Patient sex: F
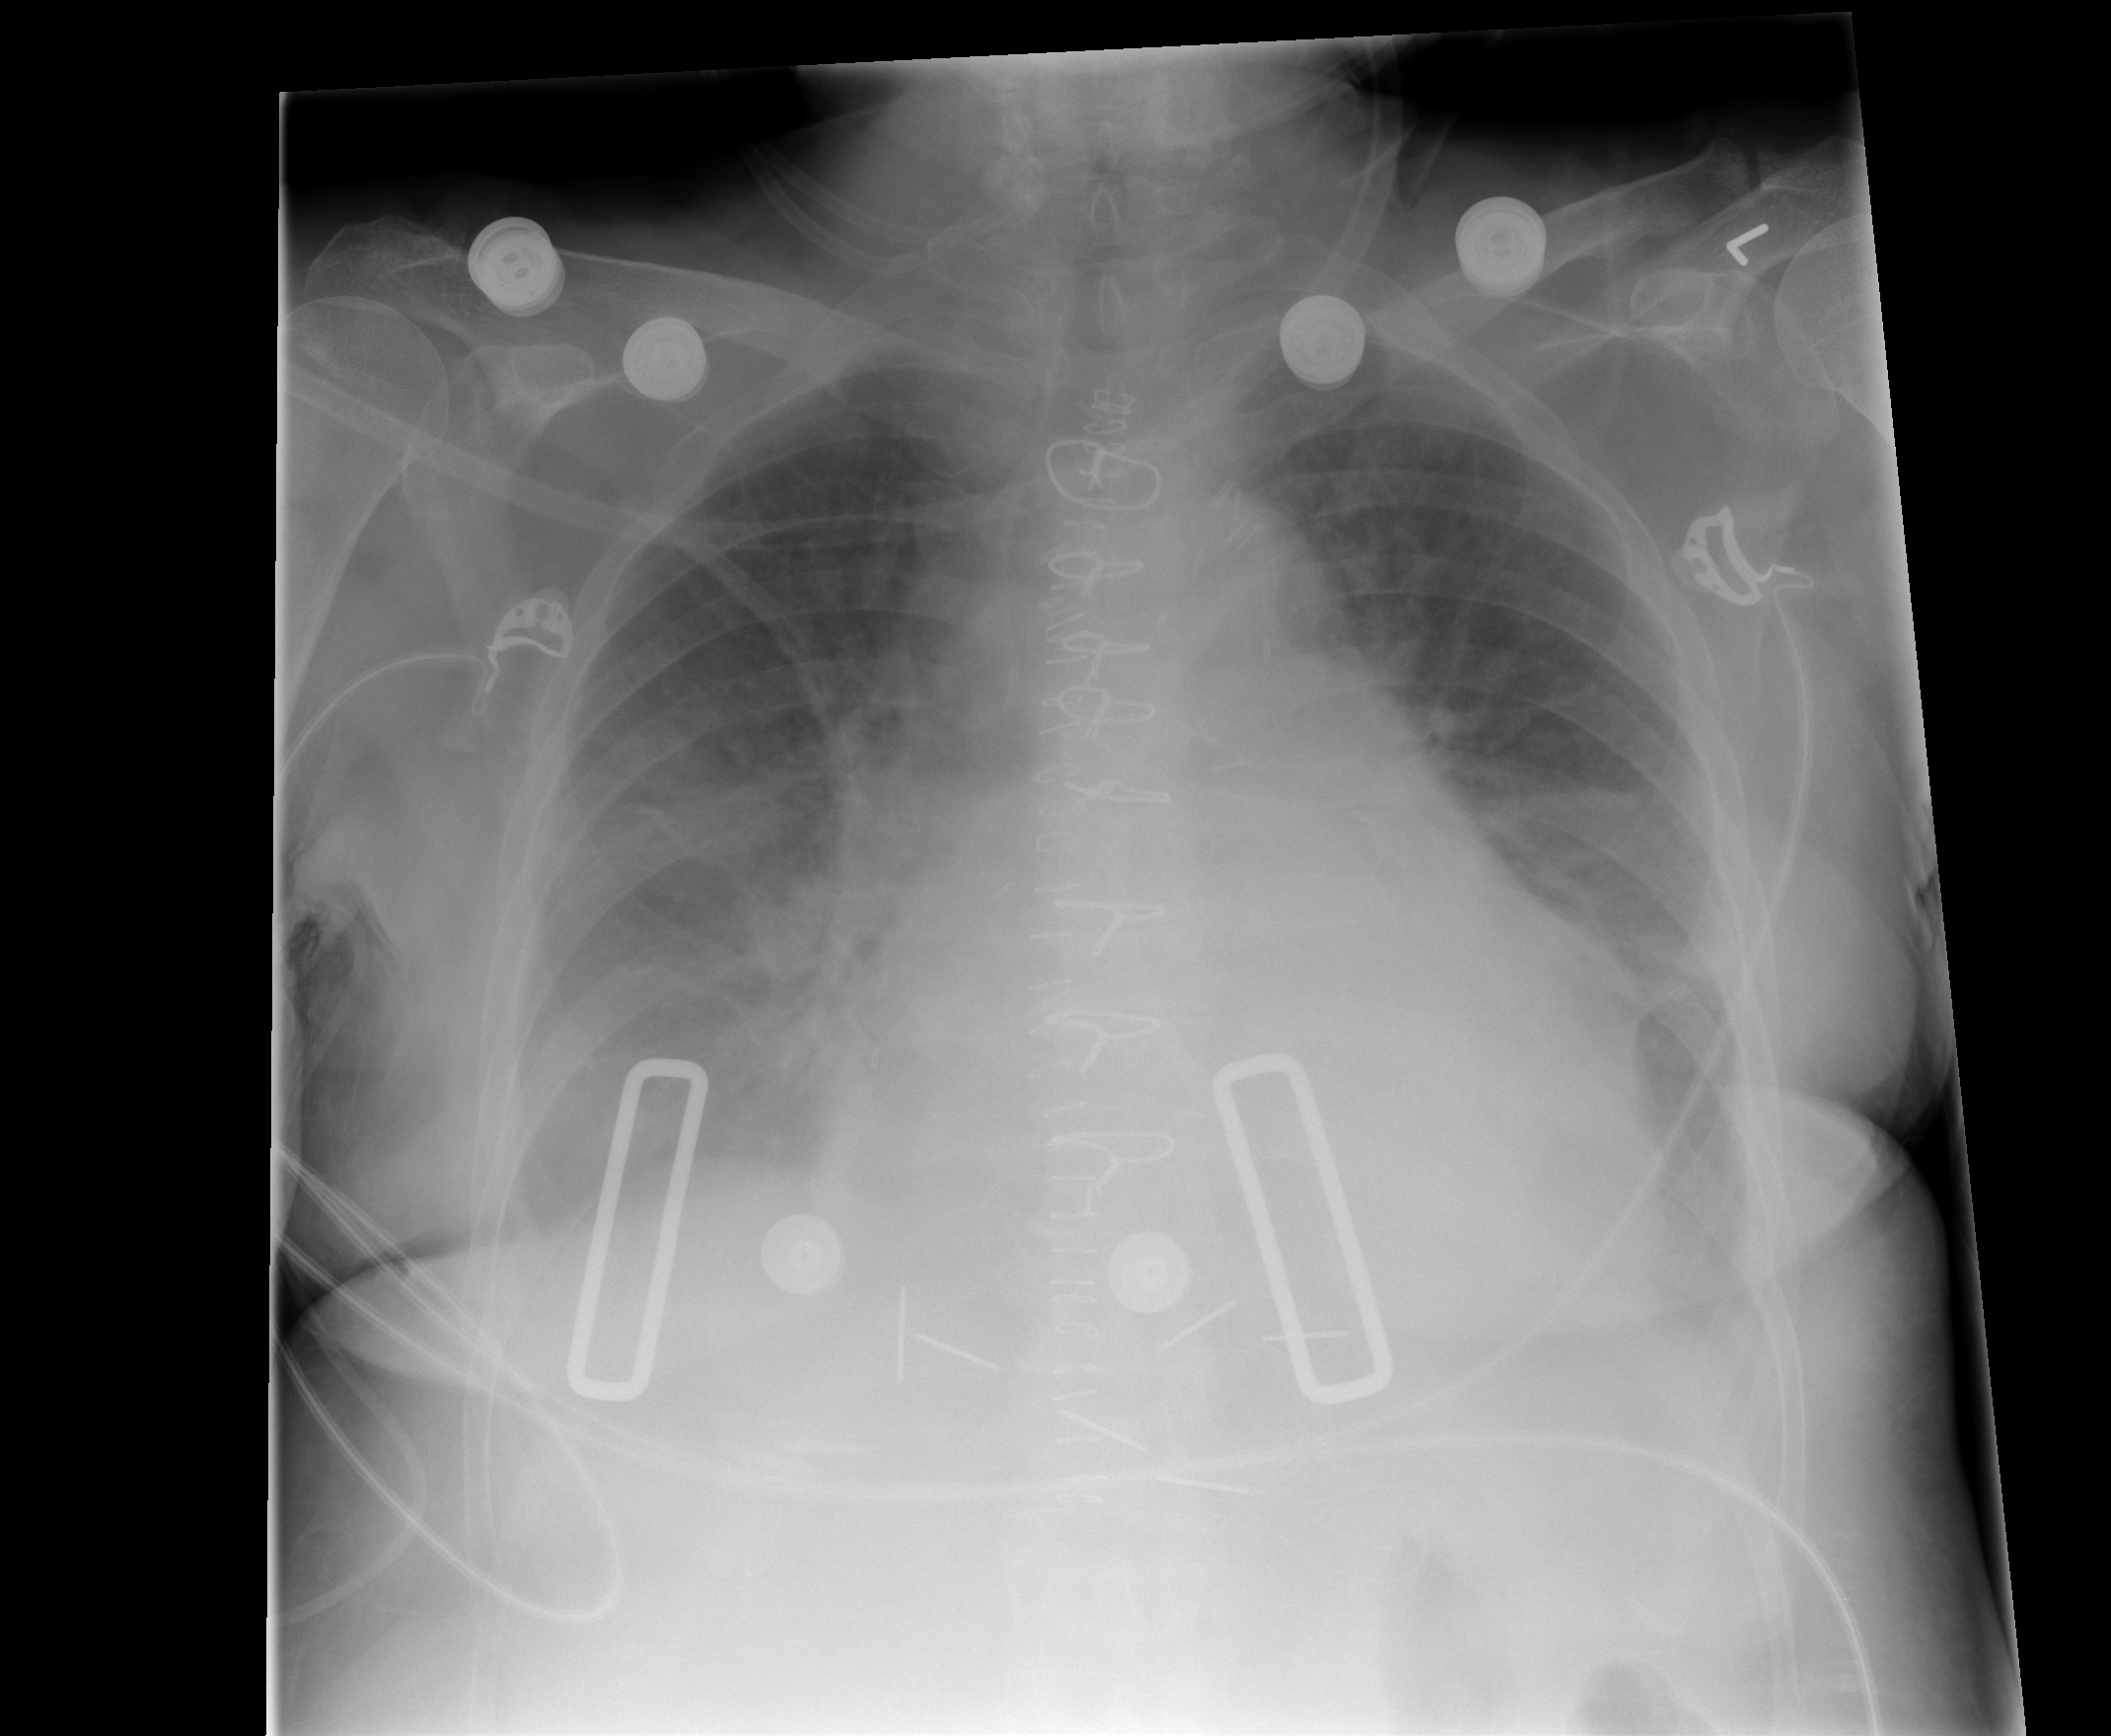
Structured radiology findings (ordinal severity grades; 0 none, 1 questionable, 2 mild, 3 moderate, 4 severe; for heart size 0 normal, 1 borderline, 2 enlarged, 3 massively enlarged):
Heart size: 2
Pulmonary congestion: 2
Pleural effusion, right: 2
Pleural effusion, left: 2
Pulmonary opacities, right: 2
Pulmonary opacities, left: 1
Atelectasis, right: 2
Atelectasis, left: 2